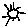
Label: sun